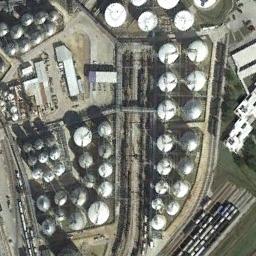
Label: storage_tank